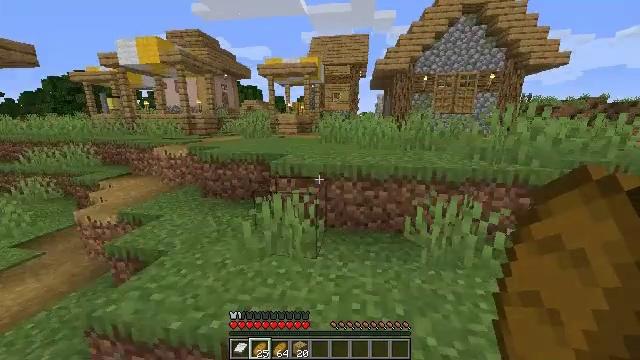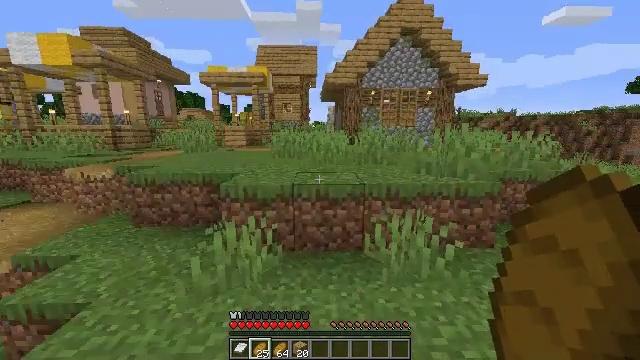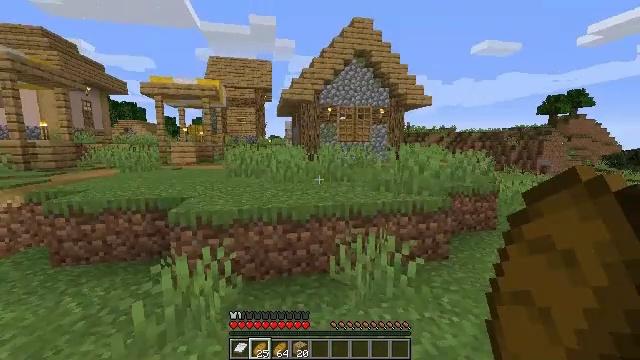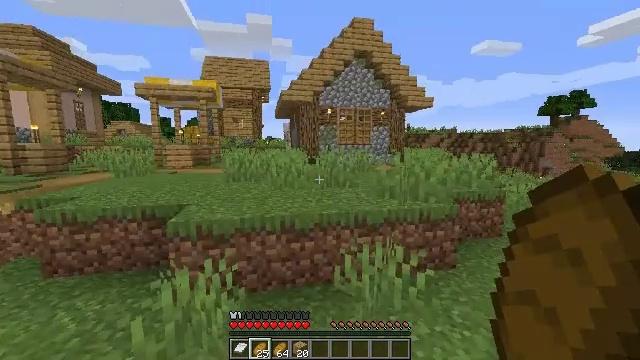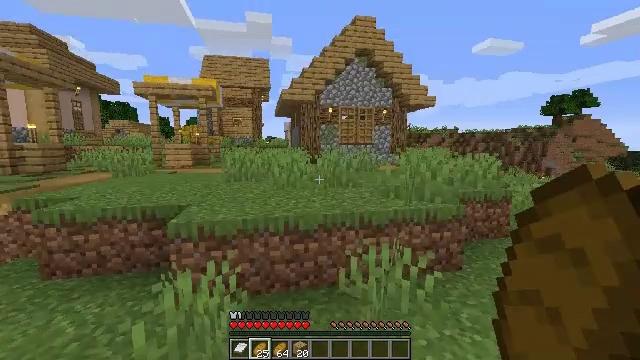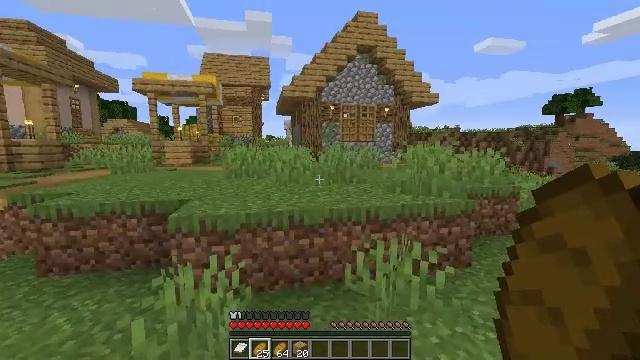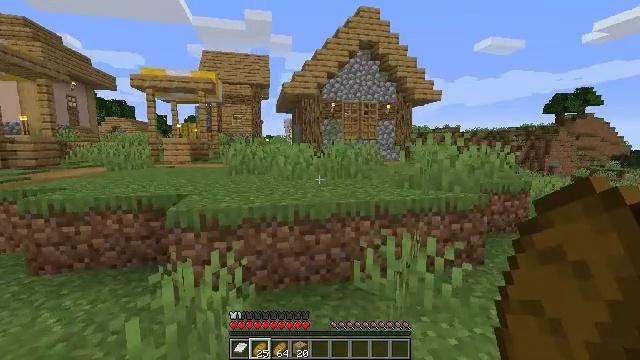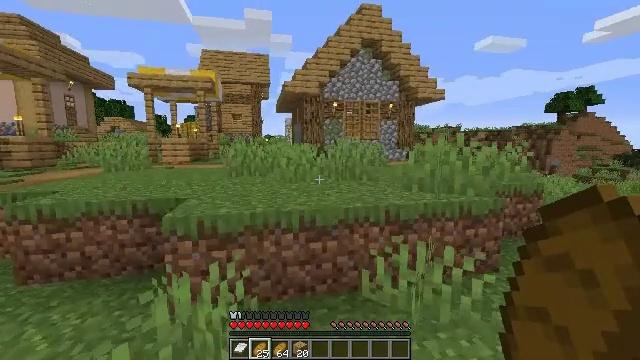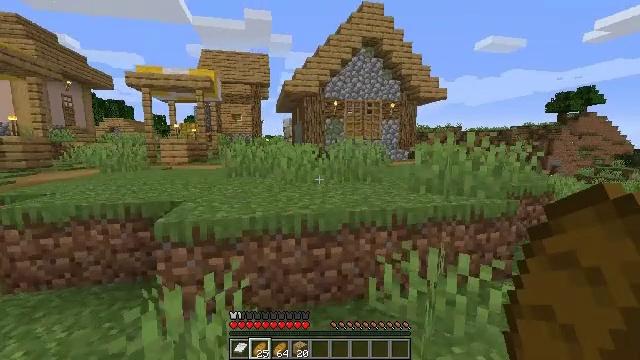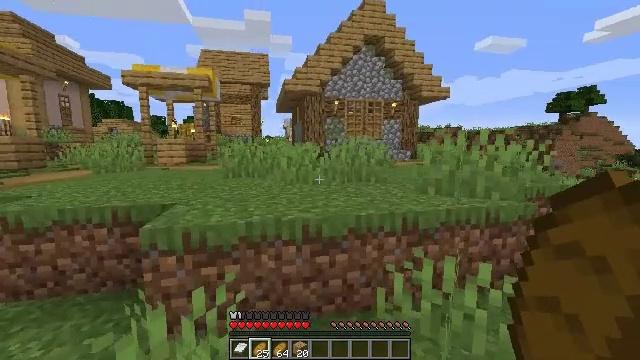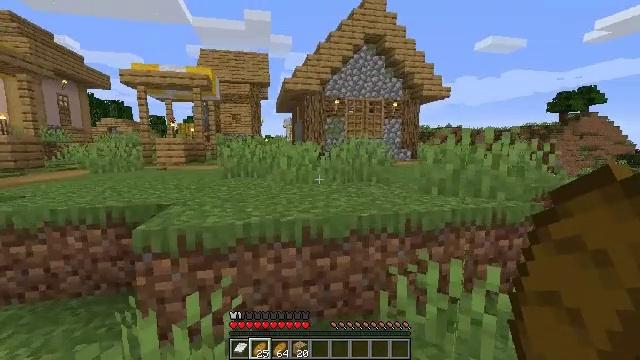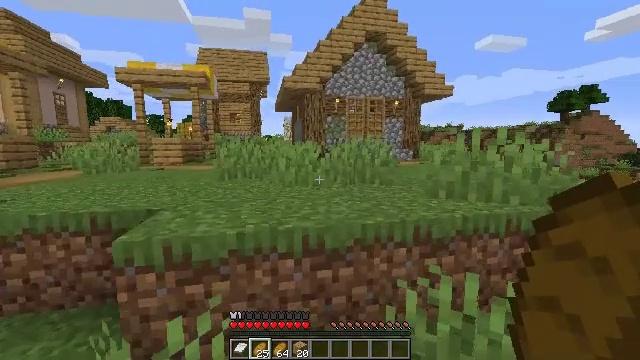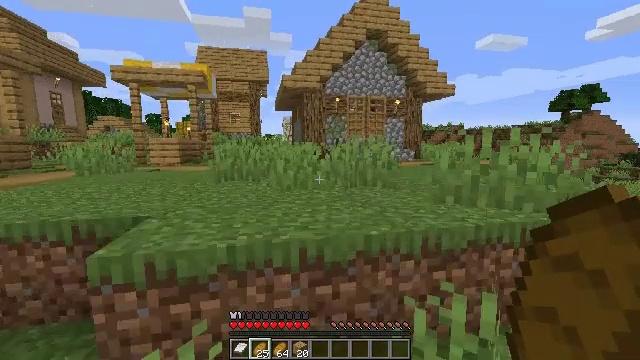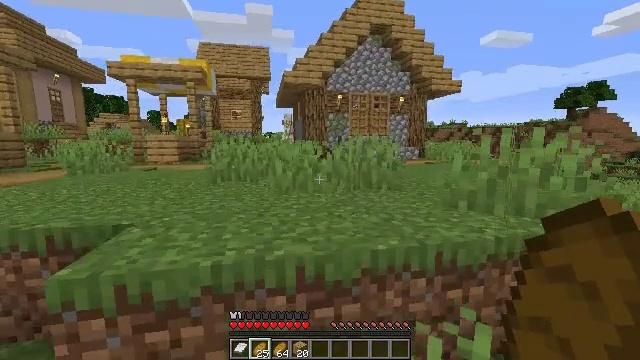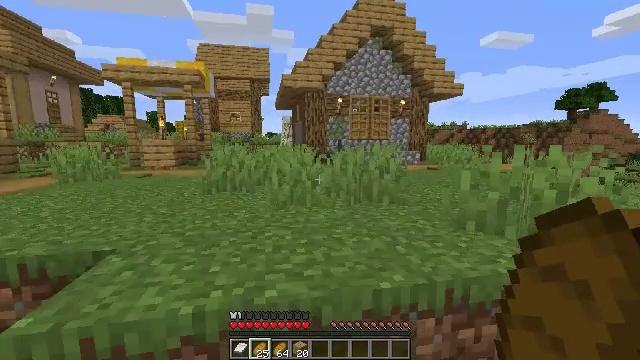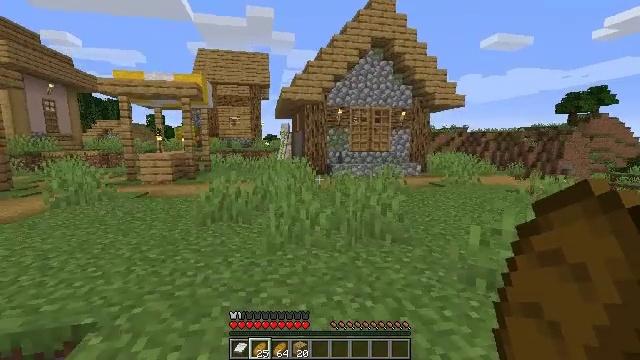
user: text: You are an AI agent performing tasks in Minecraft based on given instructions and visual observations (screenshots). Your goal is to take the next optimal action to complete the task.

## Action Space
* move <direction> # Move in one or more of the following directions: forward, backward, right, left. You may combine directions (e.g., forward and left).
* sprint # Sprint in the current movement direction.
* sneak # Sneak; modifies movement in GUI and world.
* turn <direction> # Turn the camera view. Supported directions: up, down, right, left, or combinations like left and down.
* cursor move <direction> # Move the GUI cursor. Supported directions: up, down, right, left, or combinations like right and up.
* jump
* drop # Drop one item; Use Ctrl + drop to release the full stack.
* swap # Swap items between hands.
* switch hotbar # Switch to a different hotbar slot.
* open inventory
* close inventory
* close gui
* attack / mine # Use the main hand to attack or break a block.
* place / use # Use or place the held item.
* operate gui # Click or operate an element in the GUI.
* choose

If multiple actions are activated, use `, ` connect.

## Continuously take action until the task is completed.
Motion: motion action
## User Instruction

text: Remove a gold nugget from the inventory.
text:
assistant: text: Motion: move forward, turn right and up, jump
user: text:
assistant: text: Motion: move forward, turn right and up
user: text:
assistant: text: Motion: move forward
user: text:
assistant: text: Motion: move forward
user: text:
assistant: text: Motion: move forward
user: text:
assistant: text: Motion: move forward
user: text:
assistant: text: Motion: move forward
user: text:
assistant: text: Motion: move forward
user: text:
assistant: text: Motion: move forward
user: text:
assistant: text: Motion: move forward
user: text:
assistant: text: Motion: move forward
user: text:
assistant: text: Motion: move forward
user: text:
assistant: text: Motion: move forward
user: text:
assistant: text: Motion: move forward, jump
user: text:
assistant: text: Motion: move forward, jump
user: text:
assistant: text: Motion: move forward, jump
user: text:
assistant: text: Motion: move forward, jump
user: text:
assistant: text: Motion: move forward, jump
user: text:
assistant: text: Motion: move forward
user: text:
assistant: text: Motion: move forward, turn left and down
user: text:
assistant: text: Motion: move forward
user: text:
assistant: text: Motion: move forward
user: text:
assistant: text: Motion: move forward
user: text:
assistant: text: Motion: move right
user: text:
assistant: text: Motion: move right
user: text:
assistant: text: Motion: move forward and move right, turn left
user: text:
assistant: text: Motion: move forward and move right
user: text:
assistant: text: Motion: move forward and move right
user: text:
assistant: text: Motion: move forward and move right
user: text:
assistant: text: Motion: move right